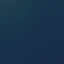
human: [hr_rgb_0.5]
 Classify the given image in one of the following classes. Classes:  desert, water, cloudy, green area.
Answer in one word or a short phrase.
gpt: water